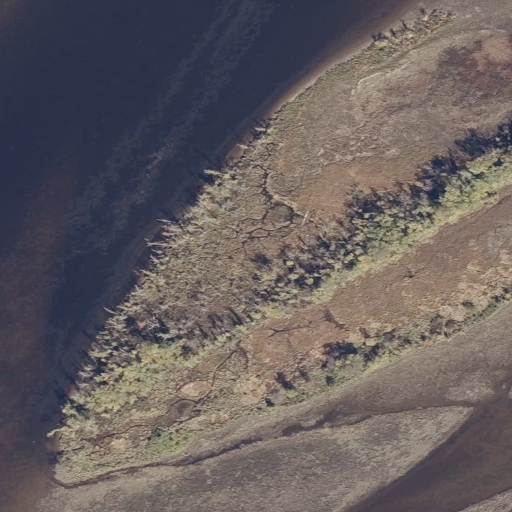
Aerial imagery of island in Maine named Freyee Islands containing herbaceous wetlands, open water, and woody wetlands